Question: I have seen some similar questions about this issue but no one leads to a solution. Resources are duplicated when apk is build, the apk is twice the size it should be. The apk installs and runs fine anyway.
But, what can I do about this? I using the latest ADT (Android Developer Tools). When I open the apk with winrar, I see the following duplicates (also there are duplicates in the root/res folder):
Here some directory contents in the apk:

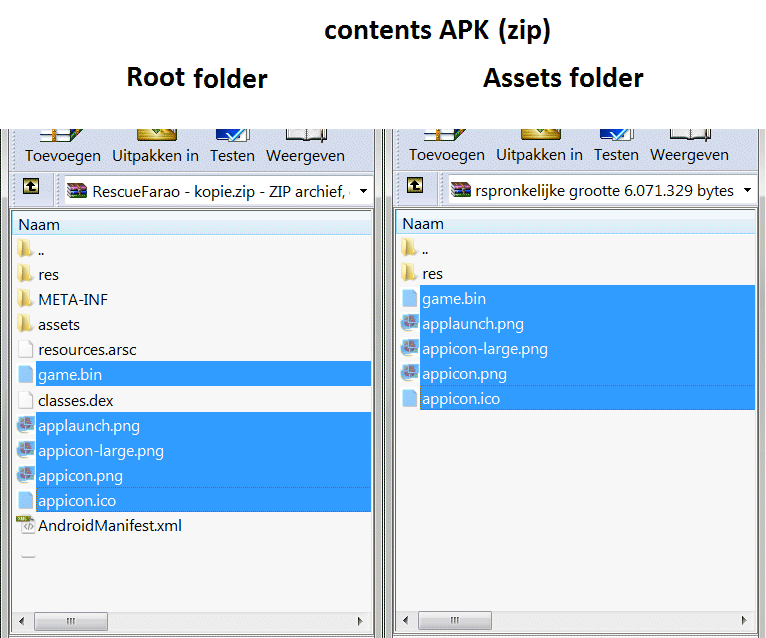
Answer: There is nothing wrong with your apk. It sometimes happens when something gets messed up in eclipse. I am exactly not sure what got up messed in your case. You can do following things to fix it:
1. Copy your res folder somewhere outside your project.
2. Then delete your res folder along with all the files inside it from eclipse.
3. Then recreate res folder in eclipse and add the files from eclipse.
probably it should work.